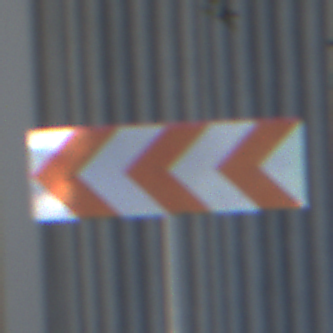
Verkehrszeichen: RichtungstafelnInKurvenGrossRechts
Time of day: MorningAfternoon
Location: Outdoor (Urban)
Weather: Clear
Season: NotSpecified
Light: Natural